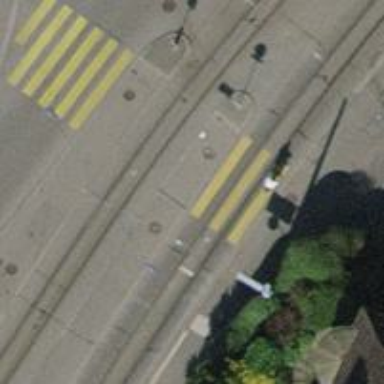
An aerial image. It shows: Marked zebra crossing with pedestrian island.